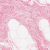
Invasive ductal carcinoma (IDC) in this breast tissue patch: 0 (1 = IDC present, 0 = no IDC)